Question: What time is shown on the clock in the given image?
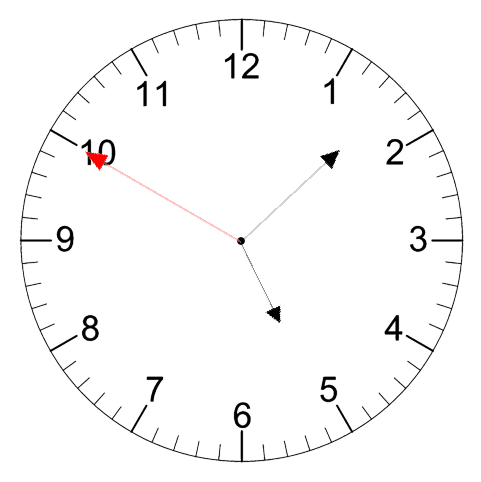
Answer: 05:07:50